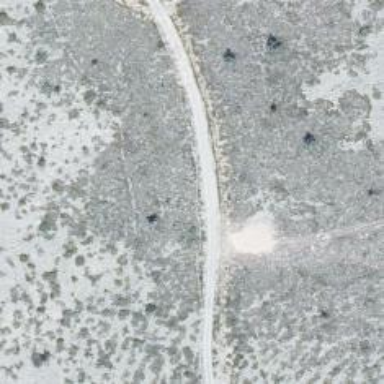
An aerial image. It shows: Track road with grade4 tracktype.